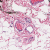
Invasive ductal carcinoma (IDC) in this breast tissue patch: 0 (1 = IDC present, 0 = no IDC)